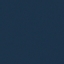
Land use / land cover: SeaLake